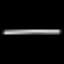
Label: line